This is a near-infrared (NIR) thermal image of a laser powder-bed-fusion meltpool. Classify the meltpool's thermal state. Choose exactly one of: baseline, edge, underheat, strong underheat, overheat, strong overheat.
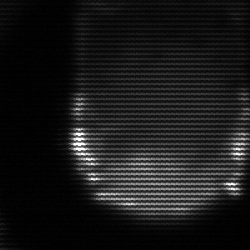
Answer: edge